Field crop: tomato
Growth stage: 1
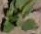
Species: solanum